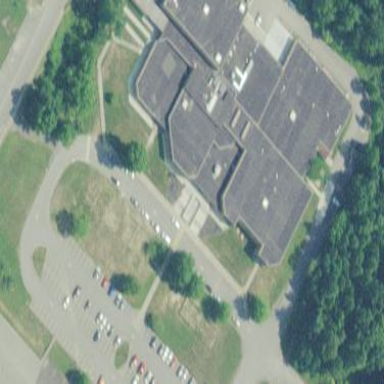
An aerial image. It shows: School building with school amenities.